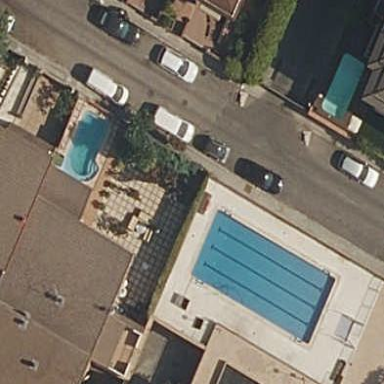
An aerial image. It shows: Swimming pool located in leisure land.